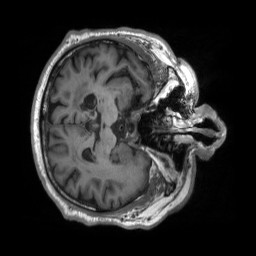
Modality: T1w
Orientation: axial
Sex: female
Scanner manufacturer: siemens
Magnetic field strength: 3 T
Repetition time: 2.3 s
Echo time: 0.00226 s